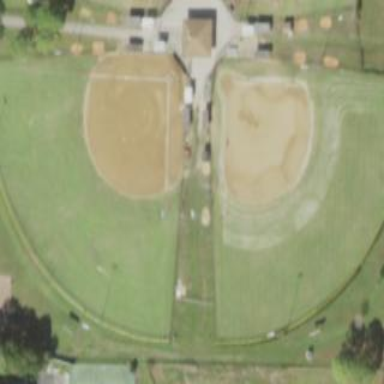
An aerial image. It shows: Baseball pitch for leisure land activities.